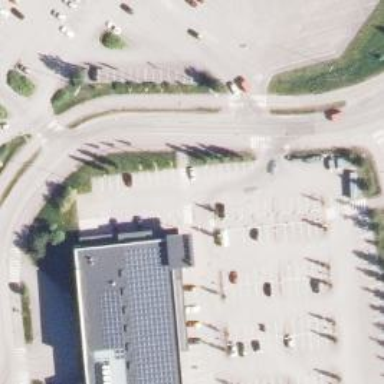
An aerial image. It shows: Crossing on the road.